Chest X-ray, AP view. Patient: 8 years old, sex M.
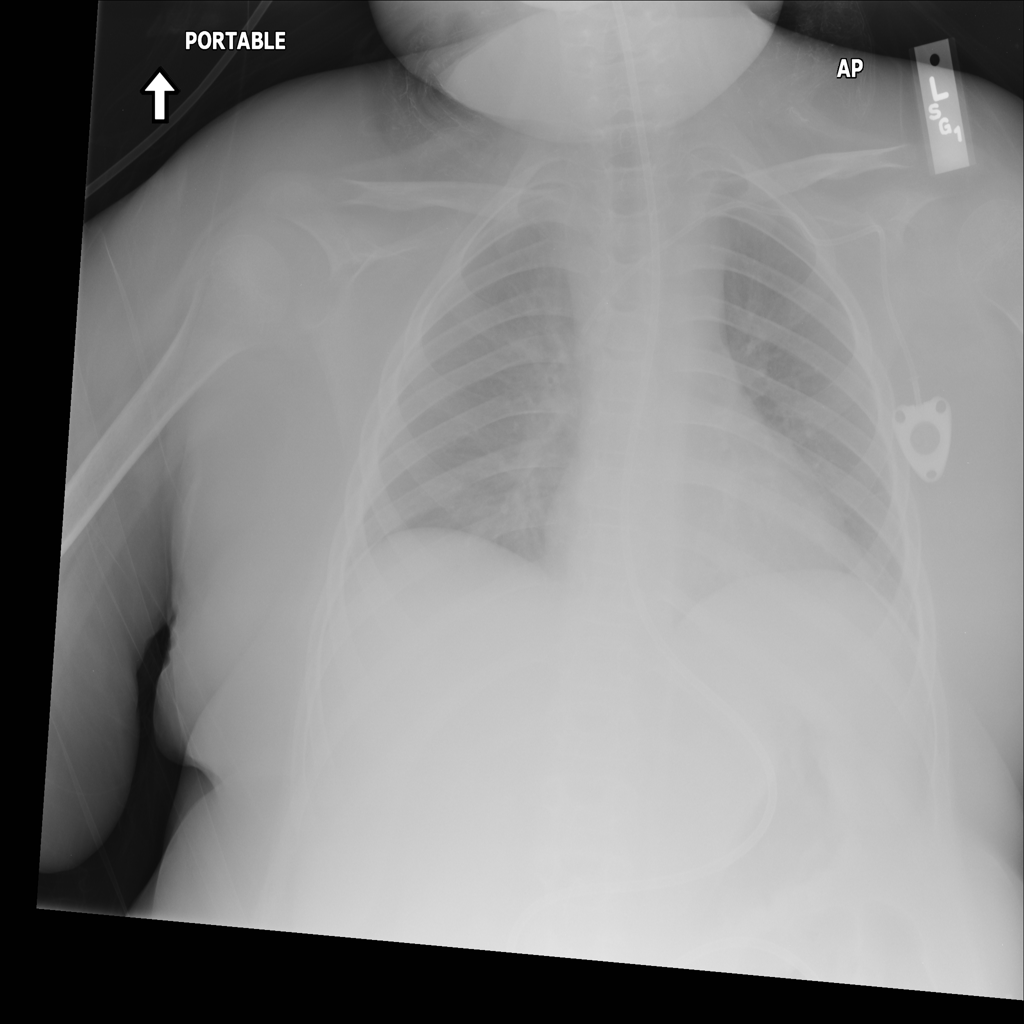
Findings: No Finding